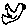
Label: bird